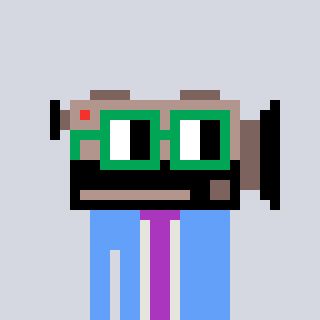
a pixel art character with square green glasses, a camcorder-shaped head and a blue-colored body on a cool background